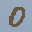
Label: 0